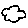
Label: cloud